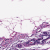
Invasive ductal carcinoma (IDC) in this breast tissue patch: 0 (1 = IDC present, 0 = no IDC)